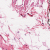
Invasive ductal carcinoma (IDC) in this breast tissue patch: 0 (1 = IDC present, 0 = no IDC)